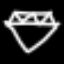
Label: diamond